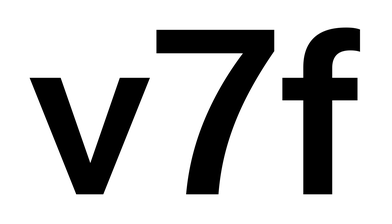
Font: InstrumentSans_SemiBold